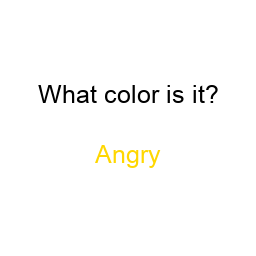
Color: gold
Background color: white
Question text color: black